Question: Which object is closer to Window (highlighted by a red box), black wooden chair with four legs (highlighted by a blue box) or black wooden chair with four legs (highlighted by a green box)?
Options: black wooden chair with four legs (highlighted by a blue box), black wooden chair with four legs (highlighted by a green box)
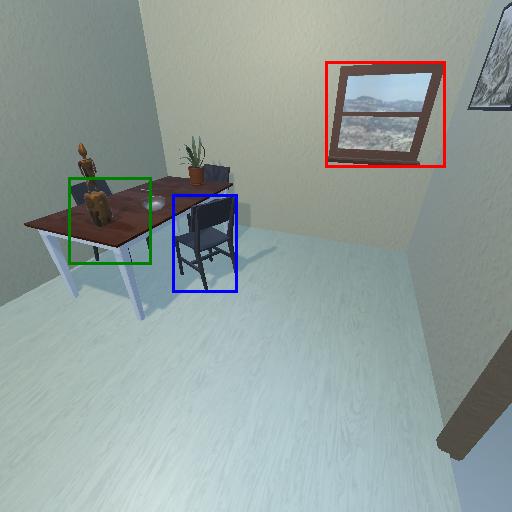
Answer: black wooden chair with four legs (highlighted by a blue box)